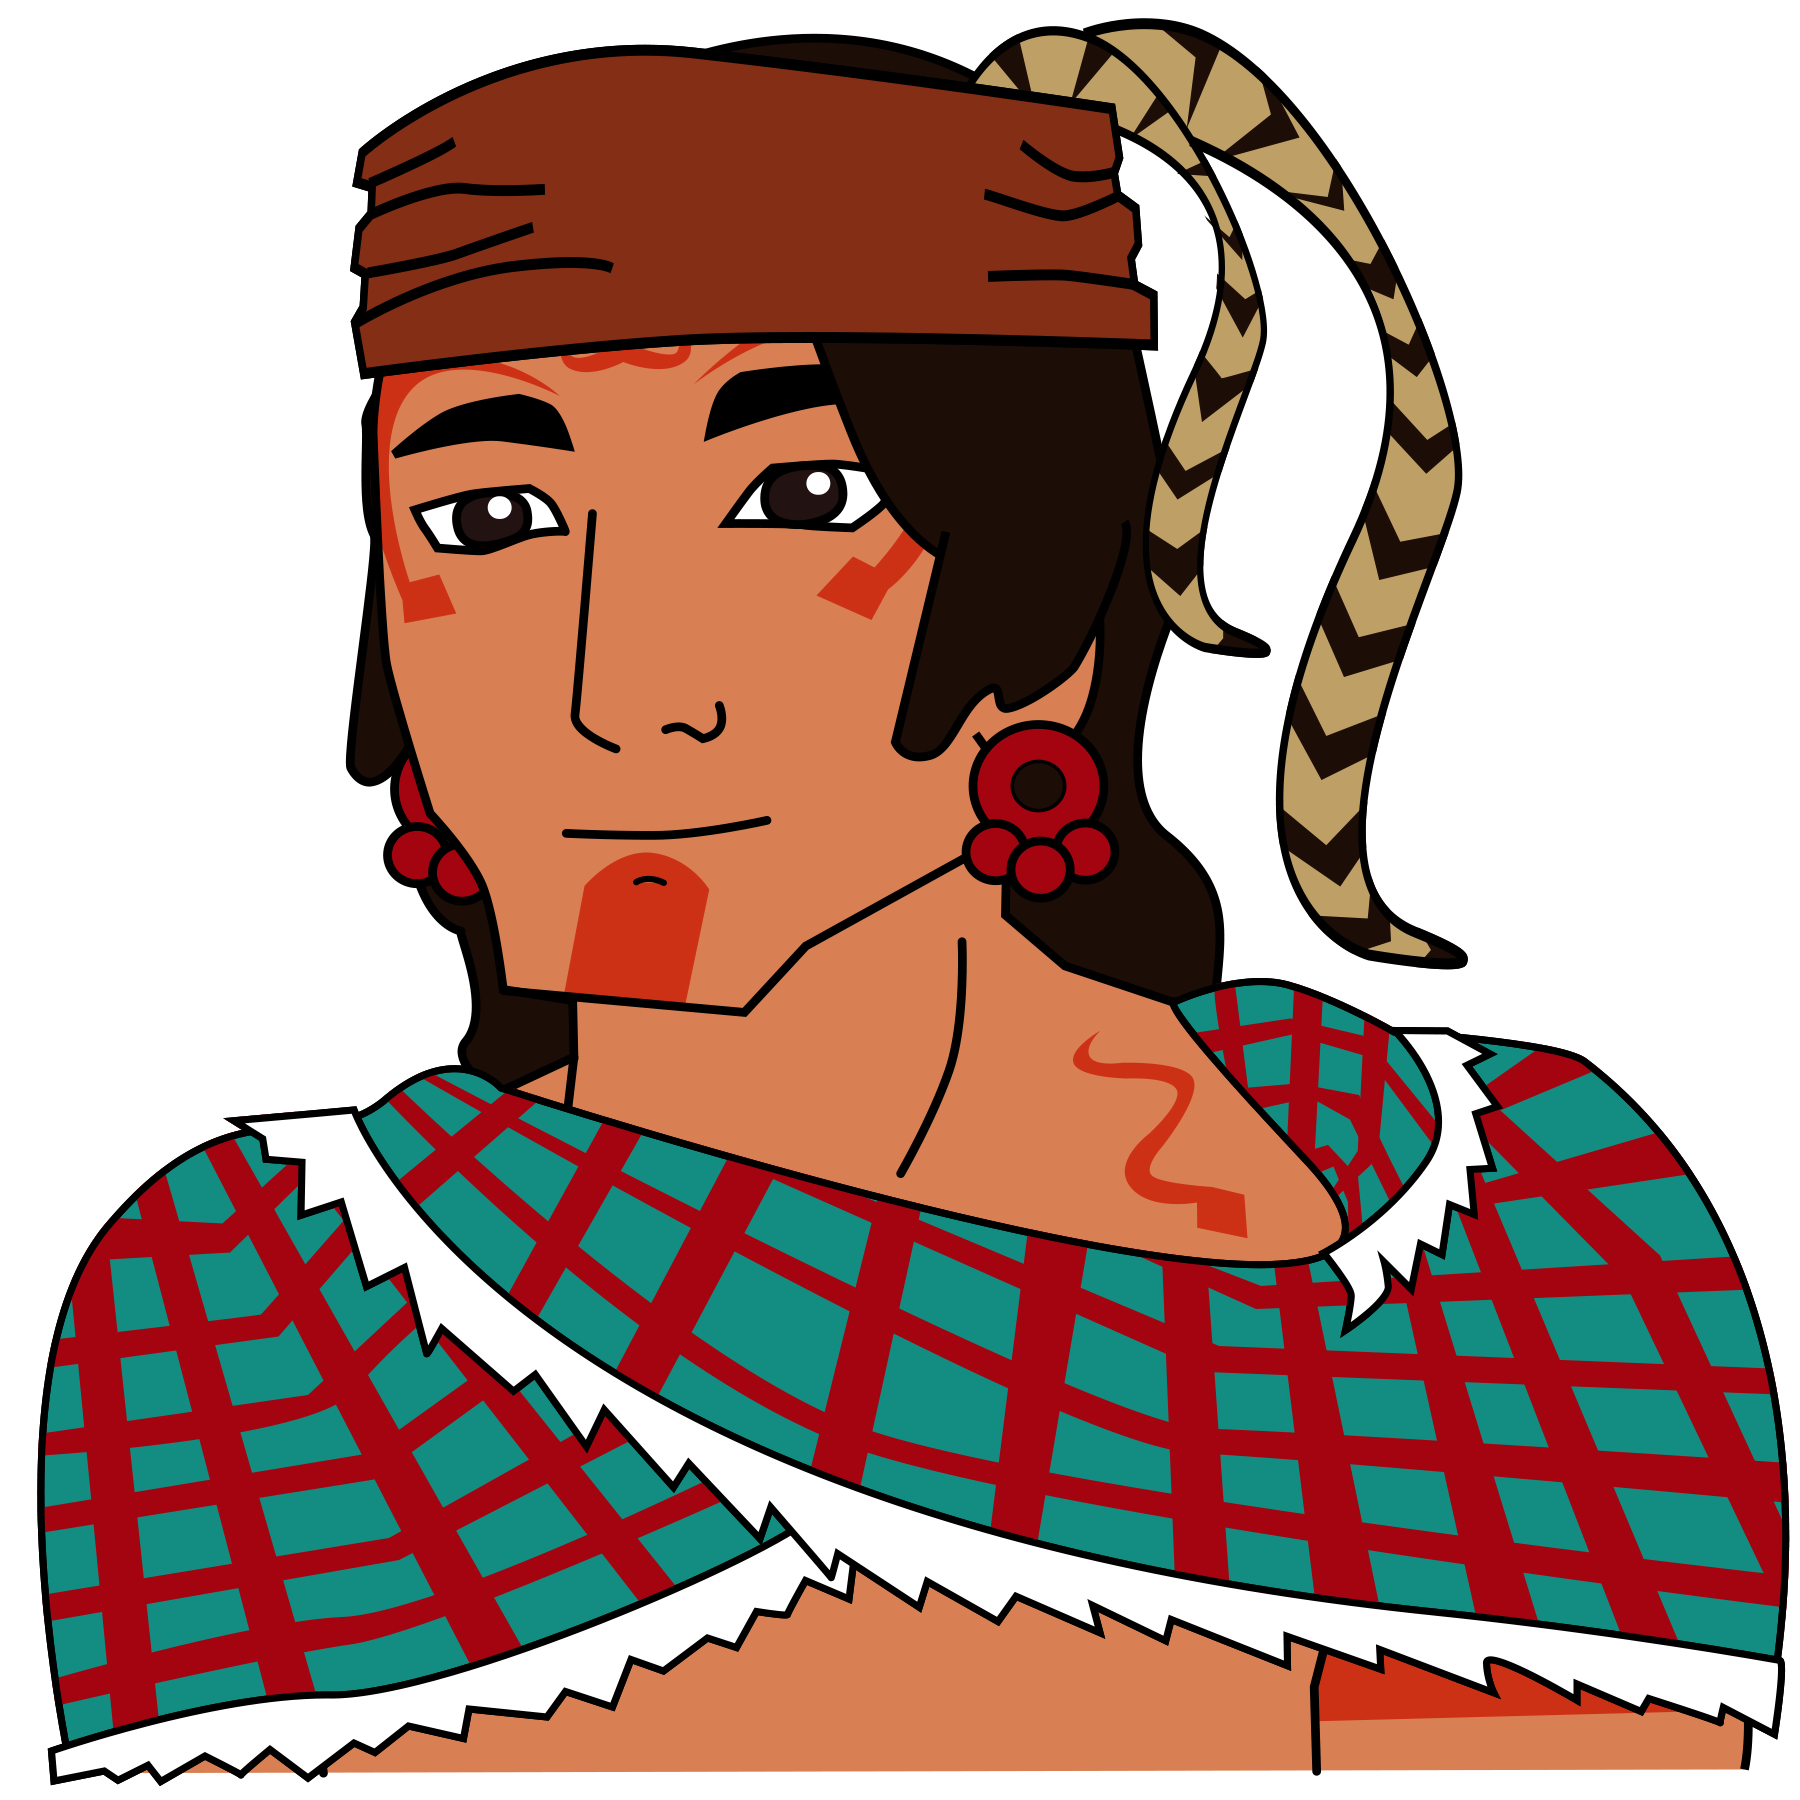
Label: 5_Trad_Boywife